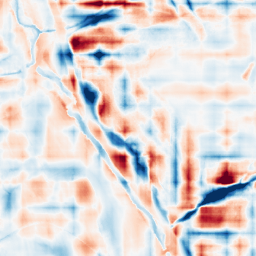
Category: wavelet
Decomposition family: wavelet_reverse_biorthogonal
Decomposition parameters: wavelet: rbio2.4
level: 5
Upsampling method: sinc_hamming
Upsampling parameters: scale: 8
kernel_size: 16
Upsampling scale: 8